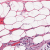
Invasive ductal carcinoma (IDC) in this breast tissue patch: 0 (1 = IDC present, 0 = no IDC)